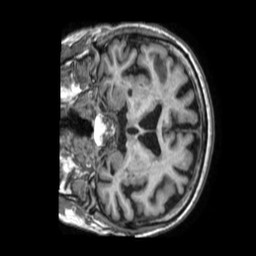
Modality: T1w
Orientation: coronal
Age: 85
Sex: female
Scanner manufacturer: philips
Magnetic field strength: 1.5 T
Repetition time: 0.007086 s
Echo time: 0.003198 s